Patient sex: M
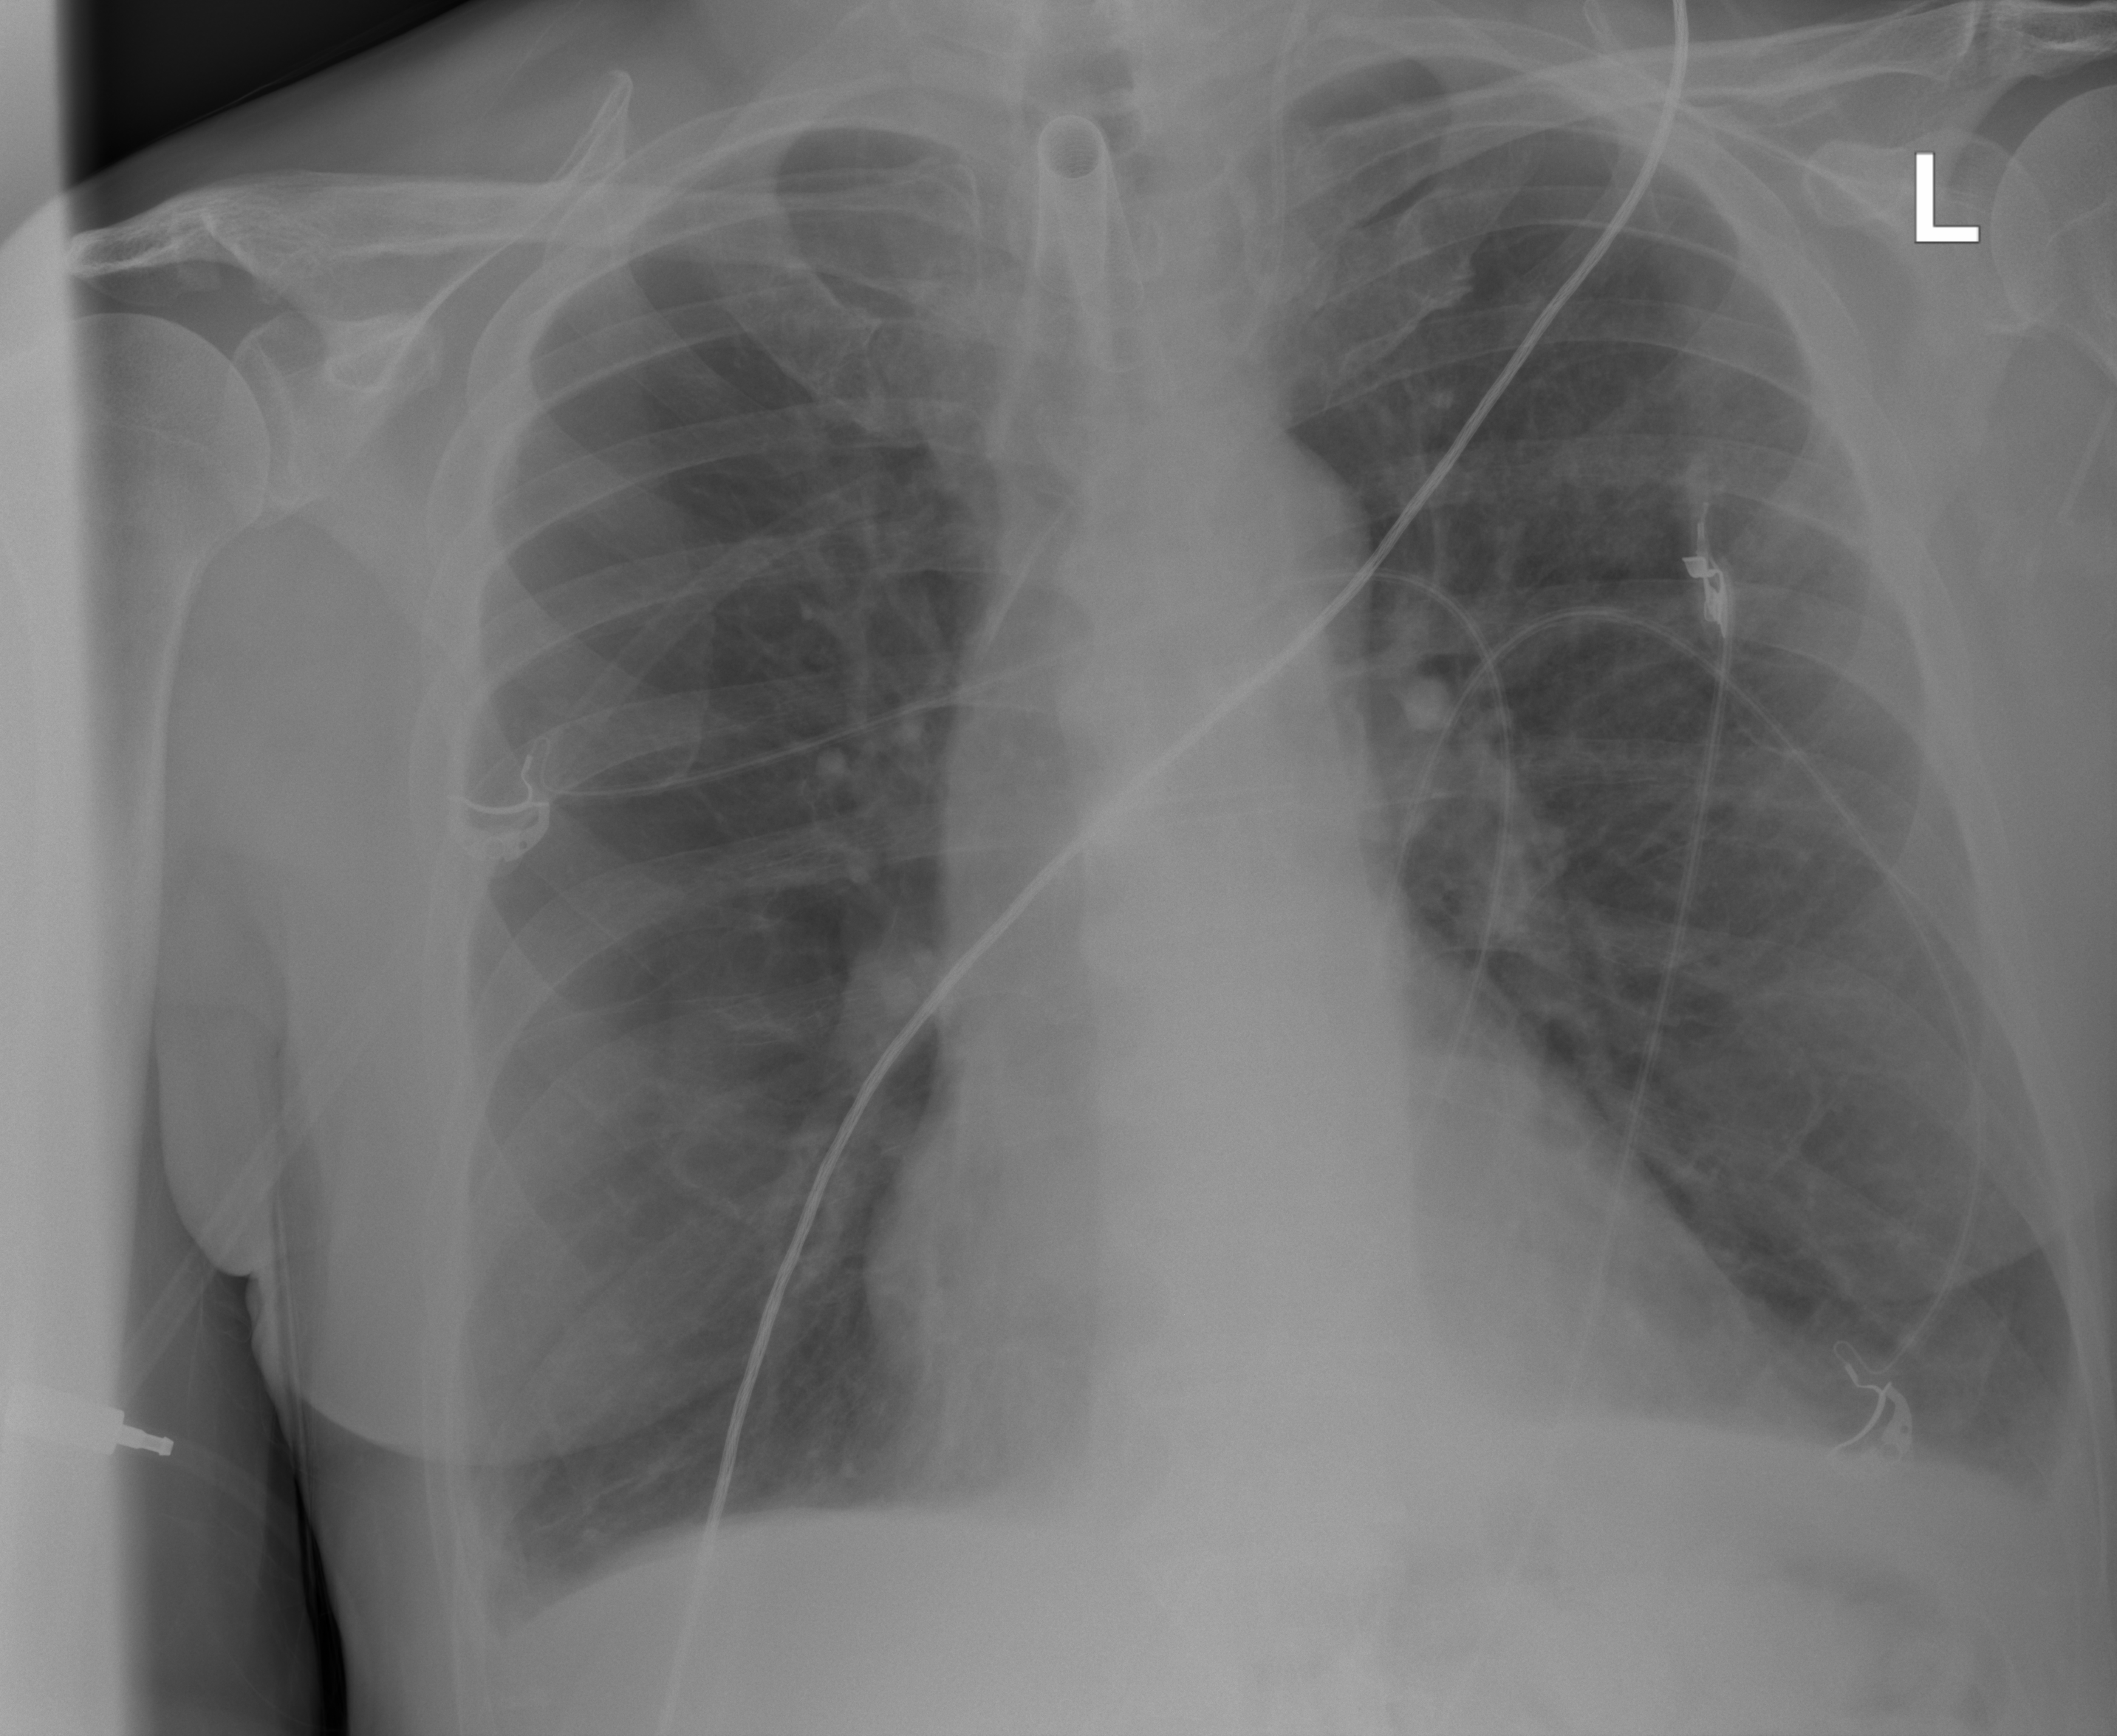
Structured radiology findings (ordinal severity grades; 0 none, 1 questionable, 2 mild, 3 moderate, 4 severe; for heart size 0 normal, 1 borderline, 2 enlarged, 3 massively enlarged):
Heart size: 0
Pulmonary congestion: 0
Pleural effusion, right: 2
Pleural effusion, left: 2
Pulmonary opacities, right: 0
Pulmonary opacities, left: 2
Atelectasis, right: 2
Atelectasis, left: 2